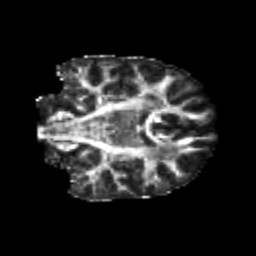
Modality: FA
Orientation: coronal
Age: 20
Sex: female
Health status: healthy
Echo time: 0.074 s